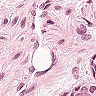
Metastatic tissue present: yes